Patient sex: M
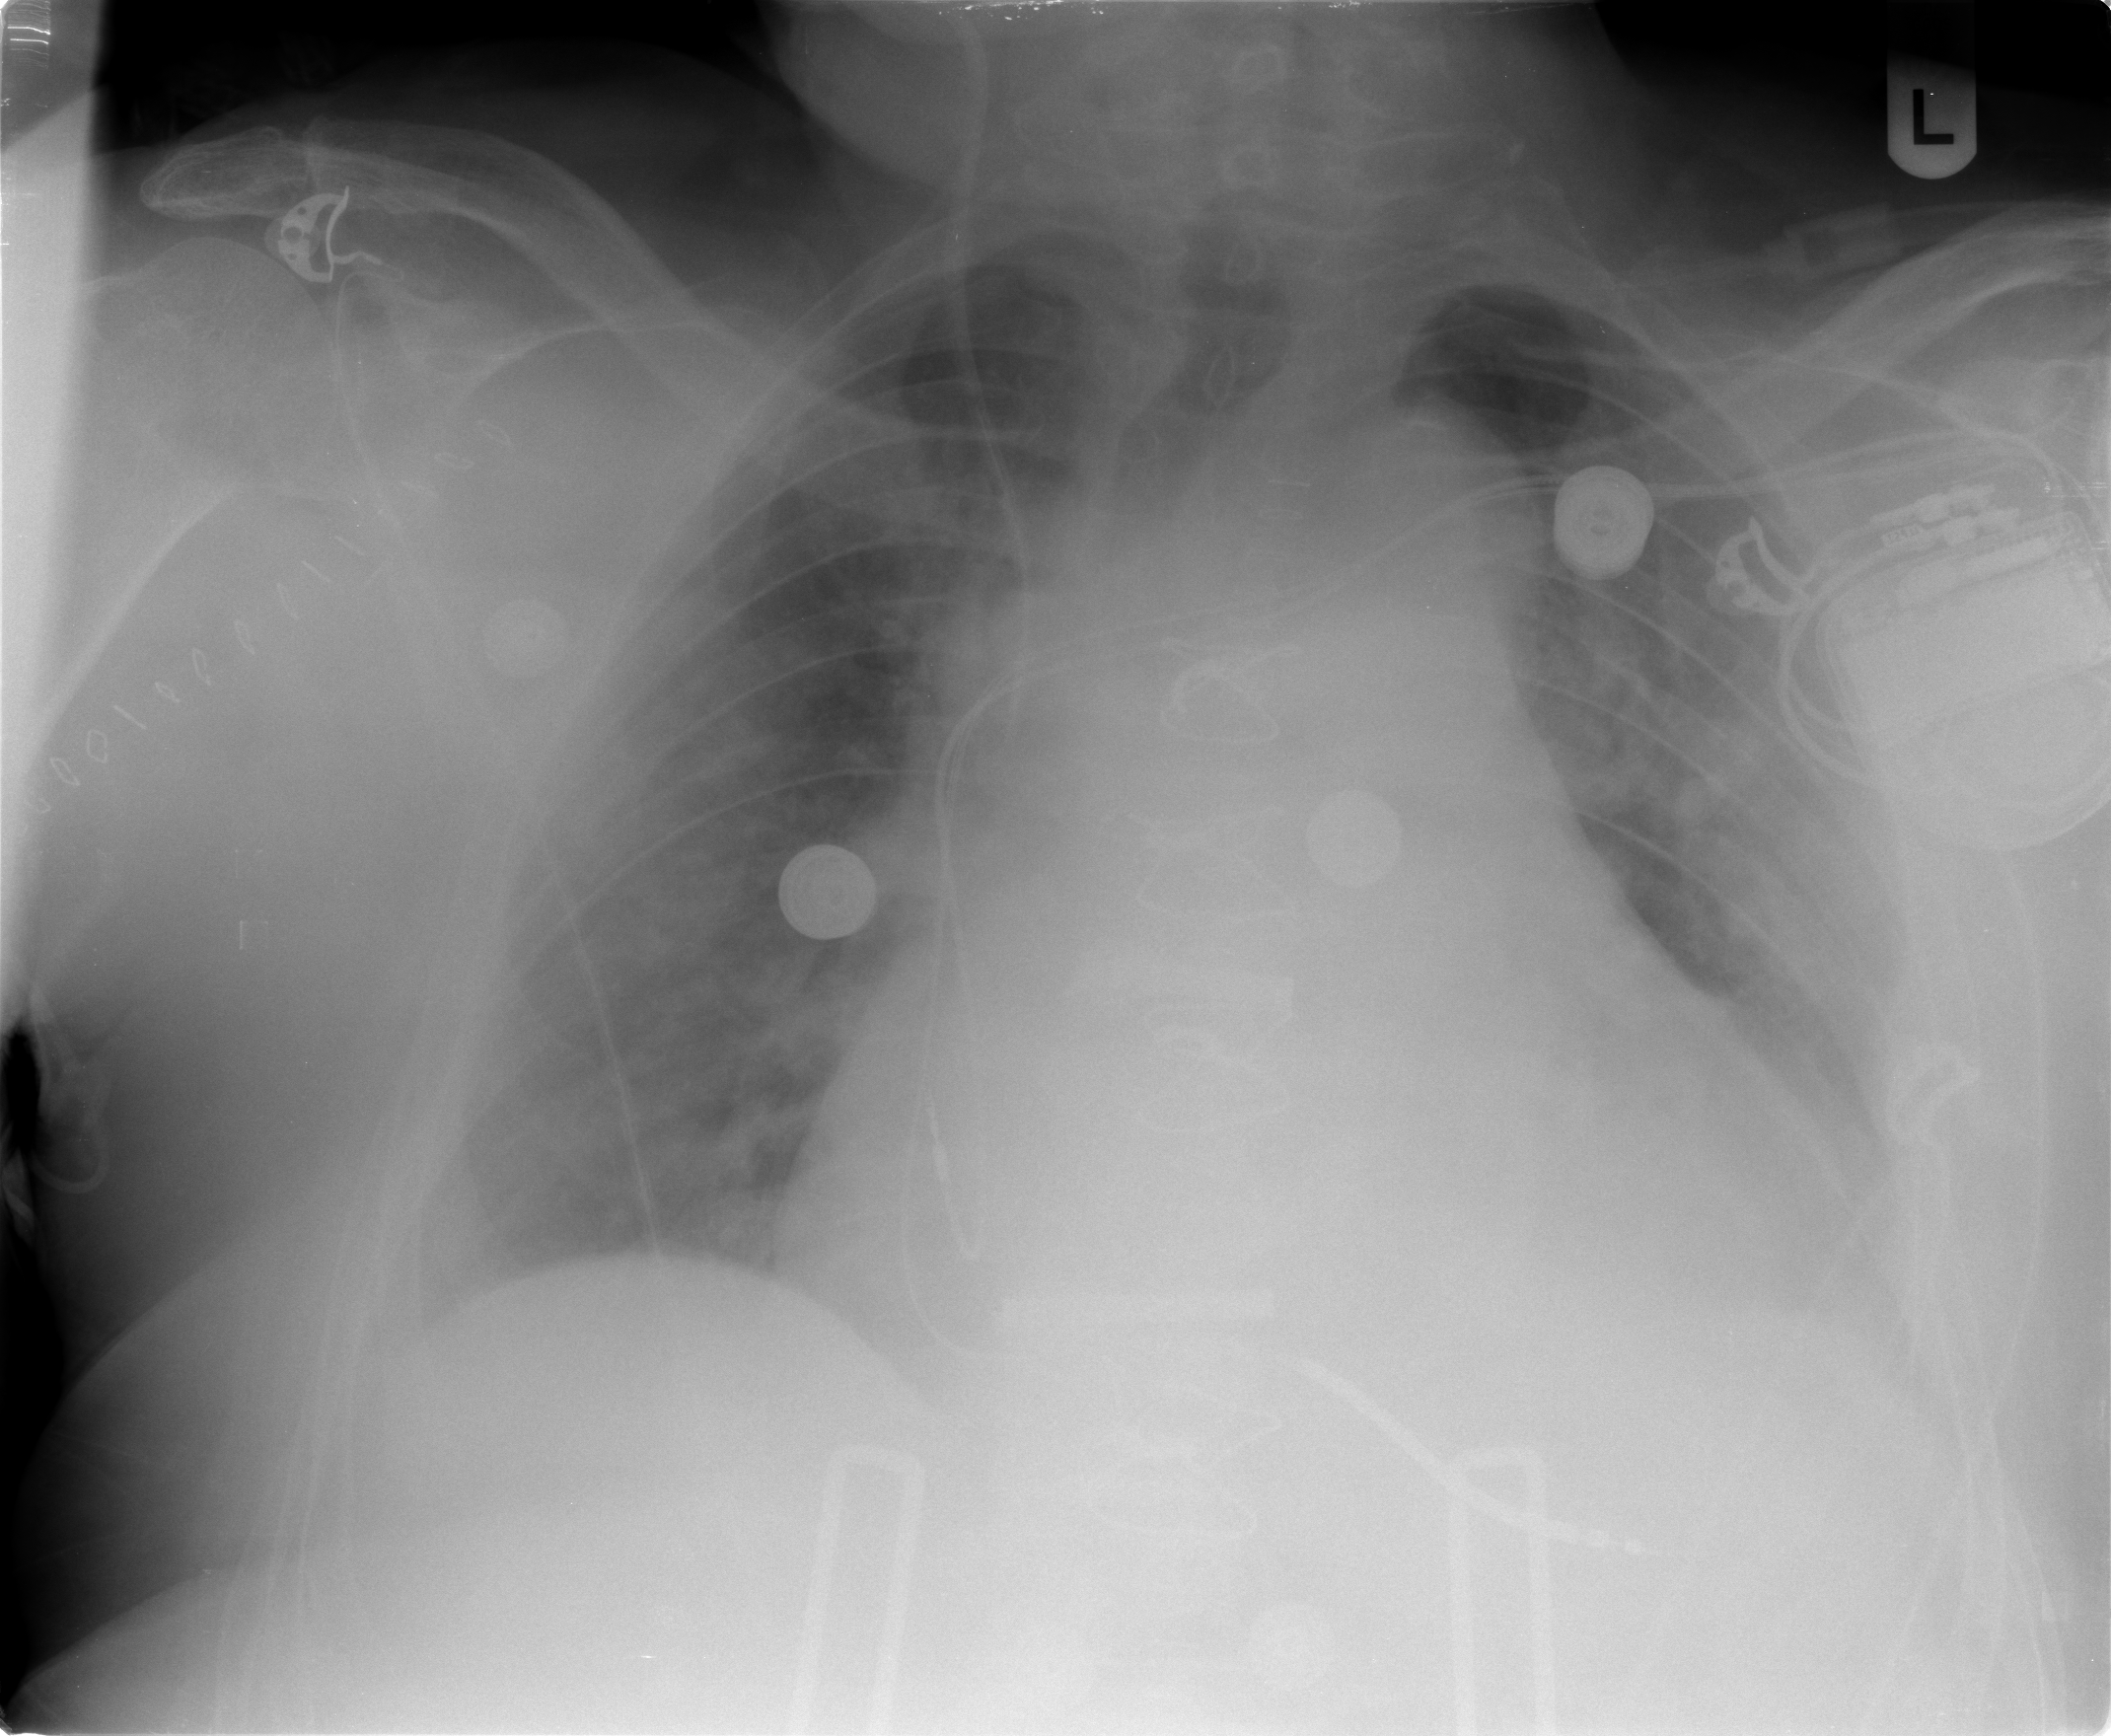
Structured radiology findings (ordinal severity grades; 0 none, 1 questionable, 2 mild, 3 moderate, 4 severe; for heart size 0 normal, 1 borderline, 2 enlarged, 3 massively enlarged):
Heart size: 3
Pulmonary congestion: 3
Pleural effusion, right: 0
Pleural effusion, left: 0
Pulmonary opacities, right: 2
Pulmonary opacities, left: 2
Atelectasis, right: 2
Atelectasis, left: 2